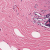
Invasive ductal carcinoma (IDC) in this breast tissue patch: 0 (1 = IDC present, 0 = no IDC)